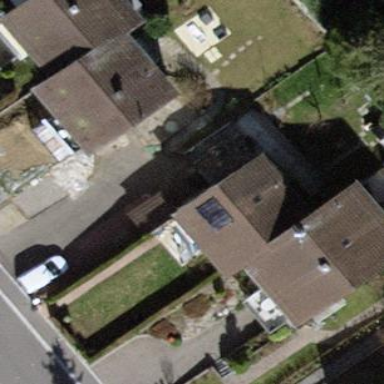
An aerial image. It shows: House with pitched roof.